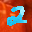
Label: 2